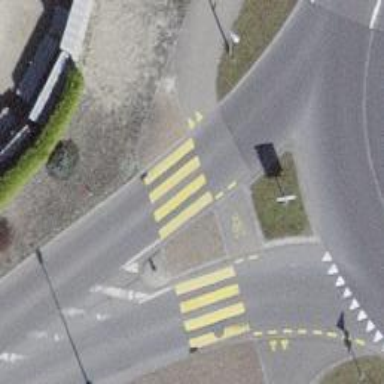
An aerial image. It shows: Marked crossing on the road.